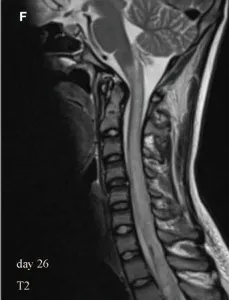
Magnetic resonance imaging (MRI) of the spinal cord during course of illness. MRI showed a longitudinally extensive transverse myelitis (LETM) of the cervical and thoracic spinal cord. In the beginning, the abnormal T2-weighted intramedullary signal hyperintensity appeared filigree, extended over more than seven vertebral segments and was most prominent in the anterior gray substance. Into the brain stem [, arrowhead.
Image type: radiology (mri)